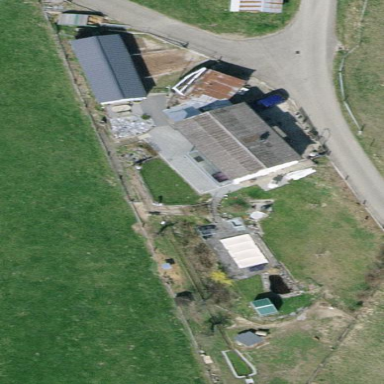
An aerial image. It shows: Farmyard area.